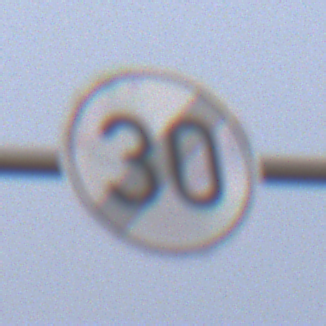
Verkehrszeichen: EndeGeschwindigkeit30
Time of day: SunriseSunset
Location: Outdoor (Nature)
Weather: Overcast
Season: NotSpecified
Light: Natural